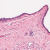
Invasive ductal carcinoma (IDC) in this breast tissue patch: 0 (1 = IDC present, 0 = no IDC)